Field crop: tomato
Growth stage: 1
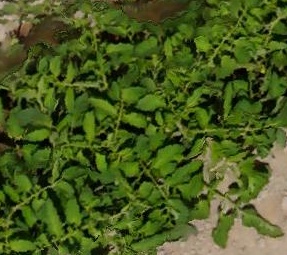
Species: tomato